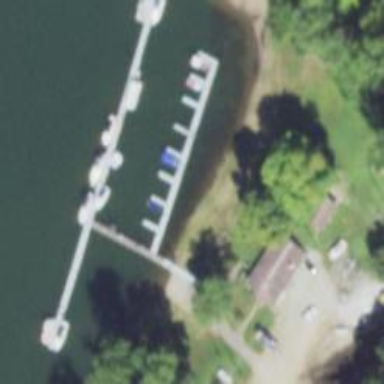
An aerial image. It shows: Pier located along footway.